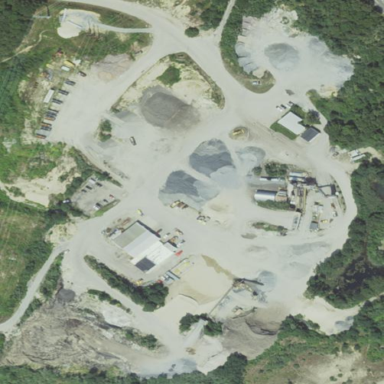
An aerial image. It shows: Quarry area.